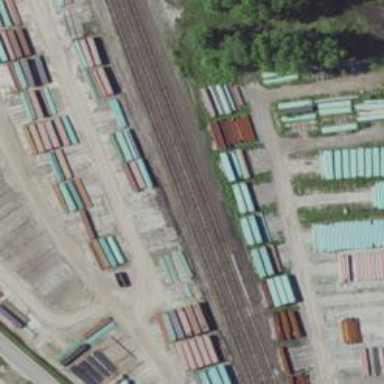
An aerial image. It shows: Abandoned railway yard.